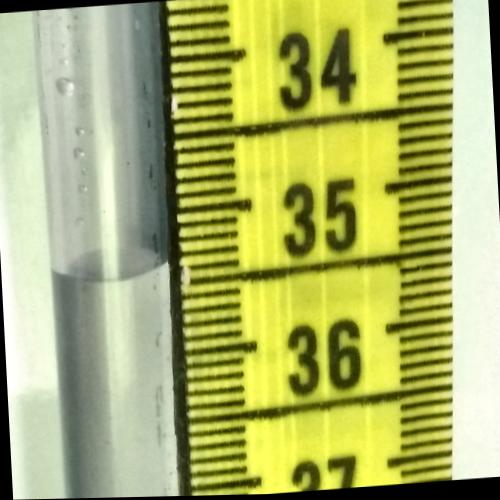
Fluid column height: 35.4 cm